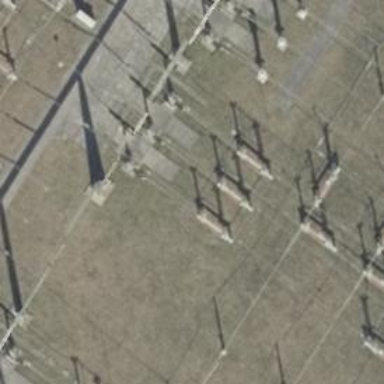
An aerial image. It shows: Power line with 3 cables. It is situated in bay.